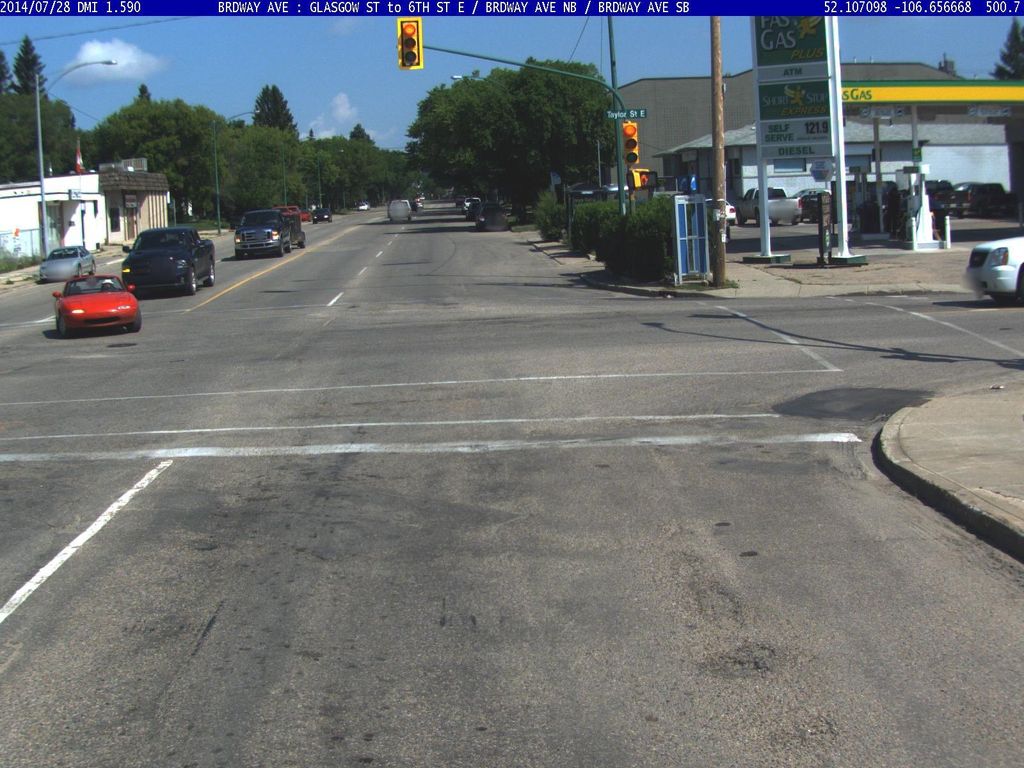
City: saskatoon